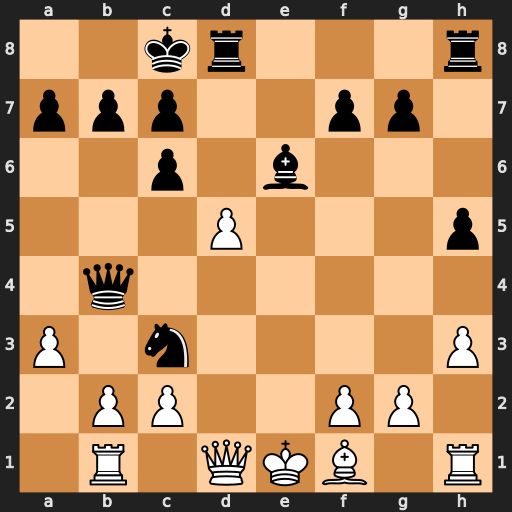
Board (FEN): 2kr3r/ppp2pp1/2p1b3/3P3p/1q6/P1n4P/1PP2PP1/1R1QKB1R
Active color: w
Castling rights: K
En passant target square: -
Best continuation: axb4 Nxd1 dxe6